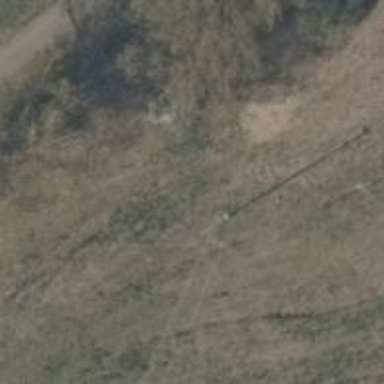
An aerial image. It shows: Power pole.